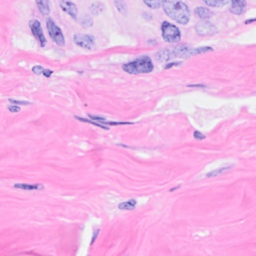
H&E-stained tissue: Breast